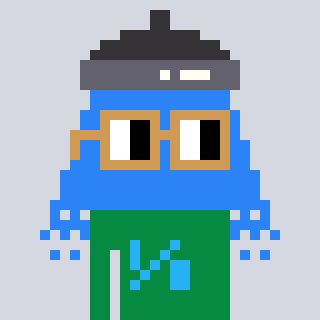
a pixel art character with square brown glasses, a shower-shaped head and a green-colored body on a cool background